Interaction volume radius: 5 \u00c5
Interaction volume height: 45 \u00c5
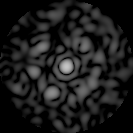
Disorder parameter: 0.7982